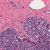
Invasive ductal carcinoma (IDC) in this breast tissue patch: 0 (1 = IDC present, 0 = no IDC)